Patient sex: M
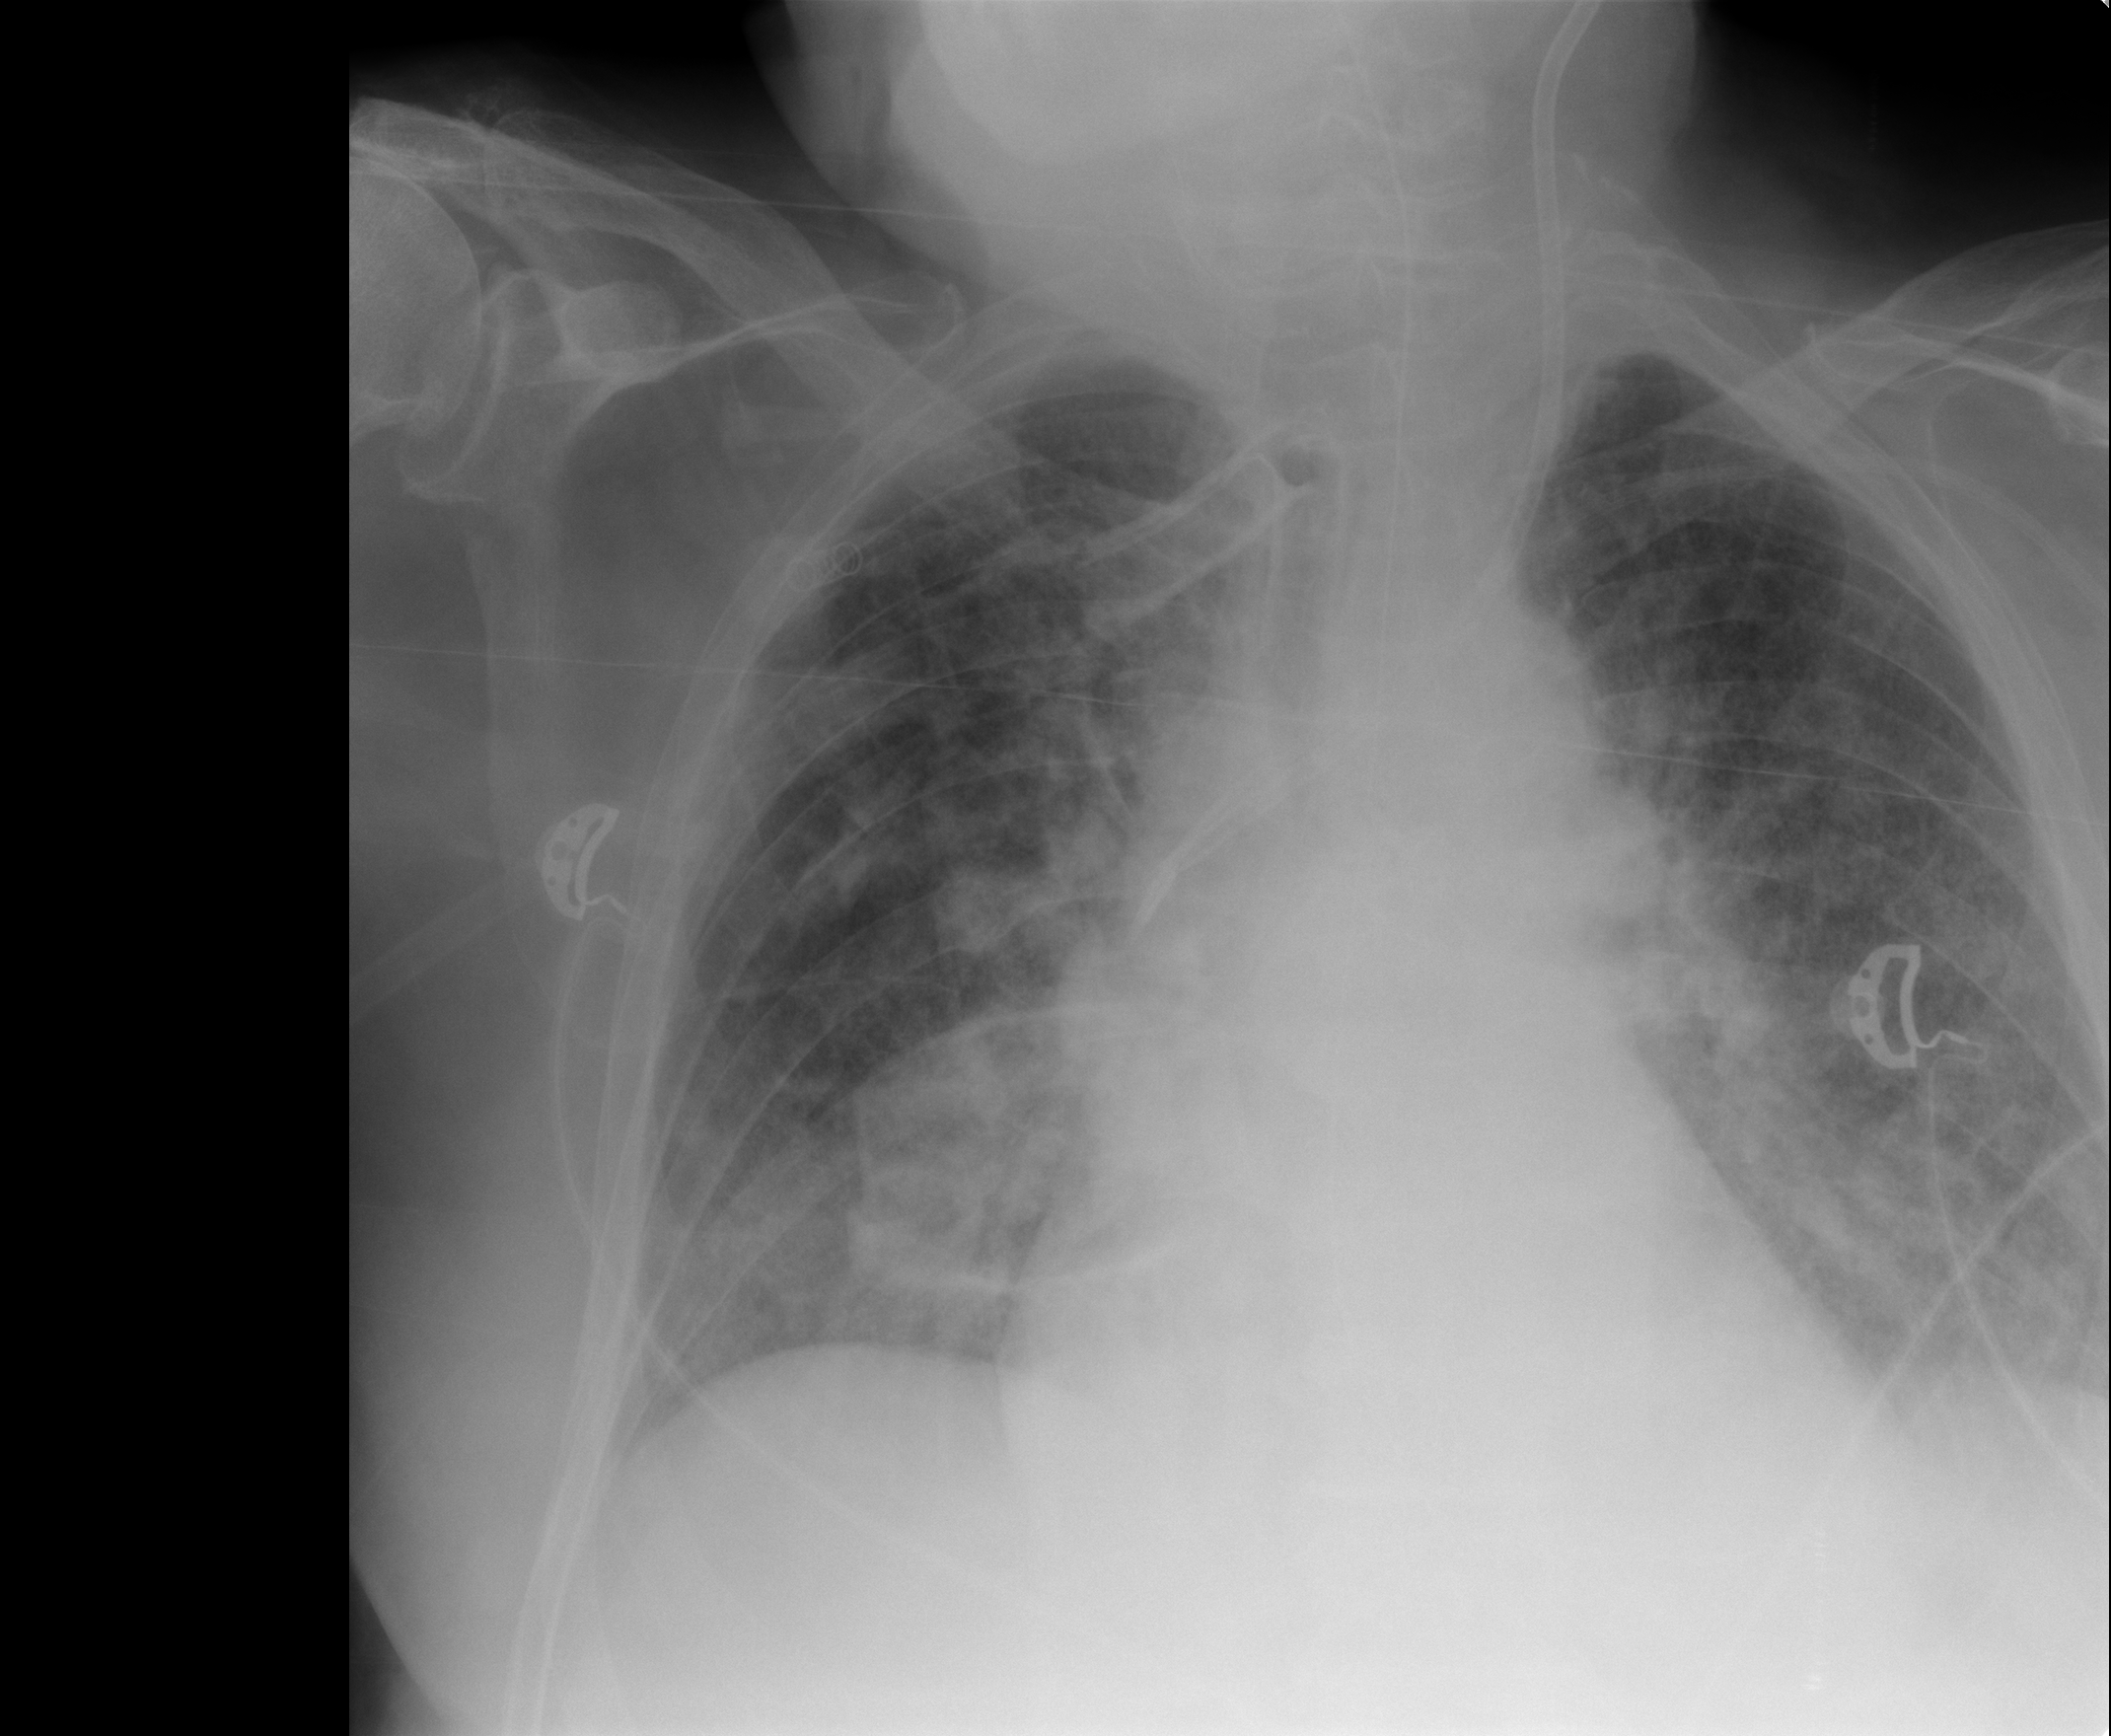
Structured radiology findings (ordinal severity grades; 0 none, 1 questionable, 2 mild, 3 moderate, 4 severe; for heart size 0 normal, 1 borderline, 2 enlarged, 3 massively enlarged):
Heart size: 0
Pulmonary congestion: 3
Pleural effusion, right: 0
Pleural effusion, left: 1
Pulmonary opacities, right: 3
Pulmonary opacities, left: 3
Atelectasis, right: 2
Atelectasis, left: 2